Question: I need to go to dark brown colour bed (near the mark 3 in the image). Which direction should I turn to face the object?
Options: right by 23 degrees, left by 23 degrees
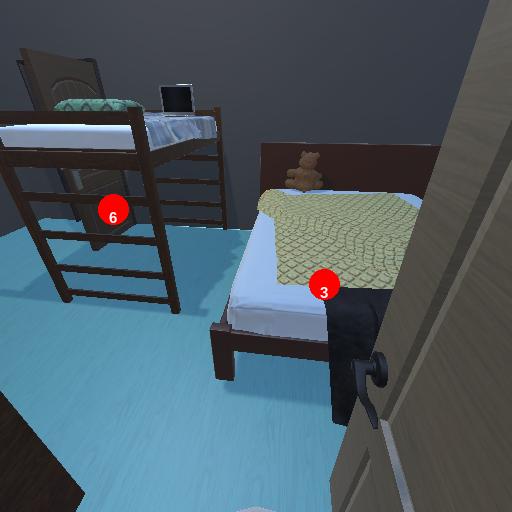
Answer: right by 23 degrees